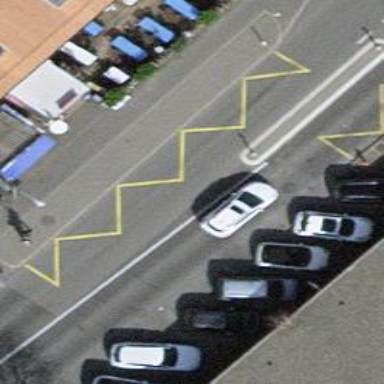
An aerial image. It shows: Bus stop with designated stop position for public transport.